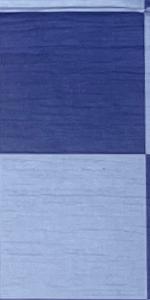
Label: Empty